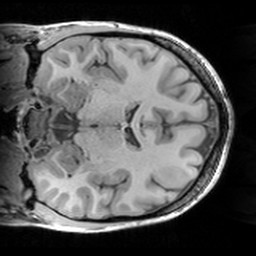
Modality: T1w
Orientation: coronal
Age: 25
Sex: female
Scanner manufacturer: siemens
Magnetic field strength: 3 T
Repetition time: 1.63 s
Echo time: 0.00311 s